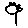
Label: flower